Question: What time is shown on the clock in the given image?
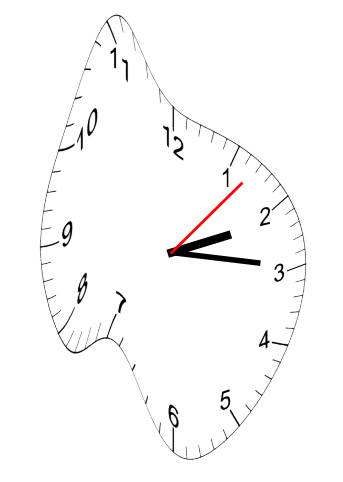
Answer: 02:15:07